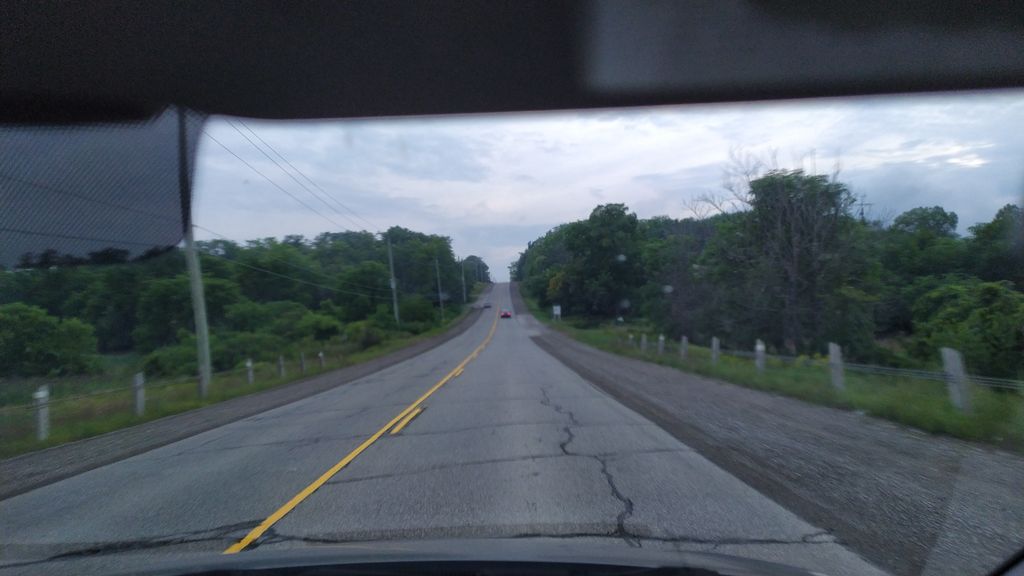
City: kitchener-waterloo